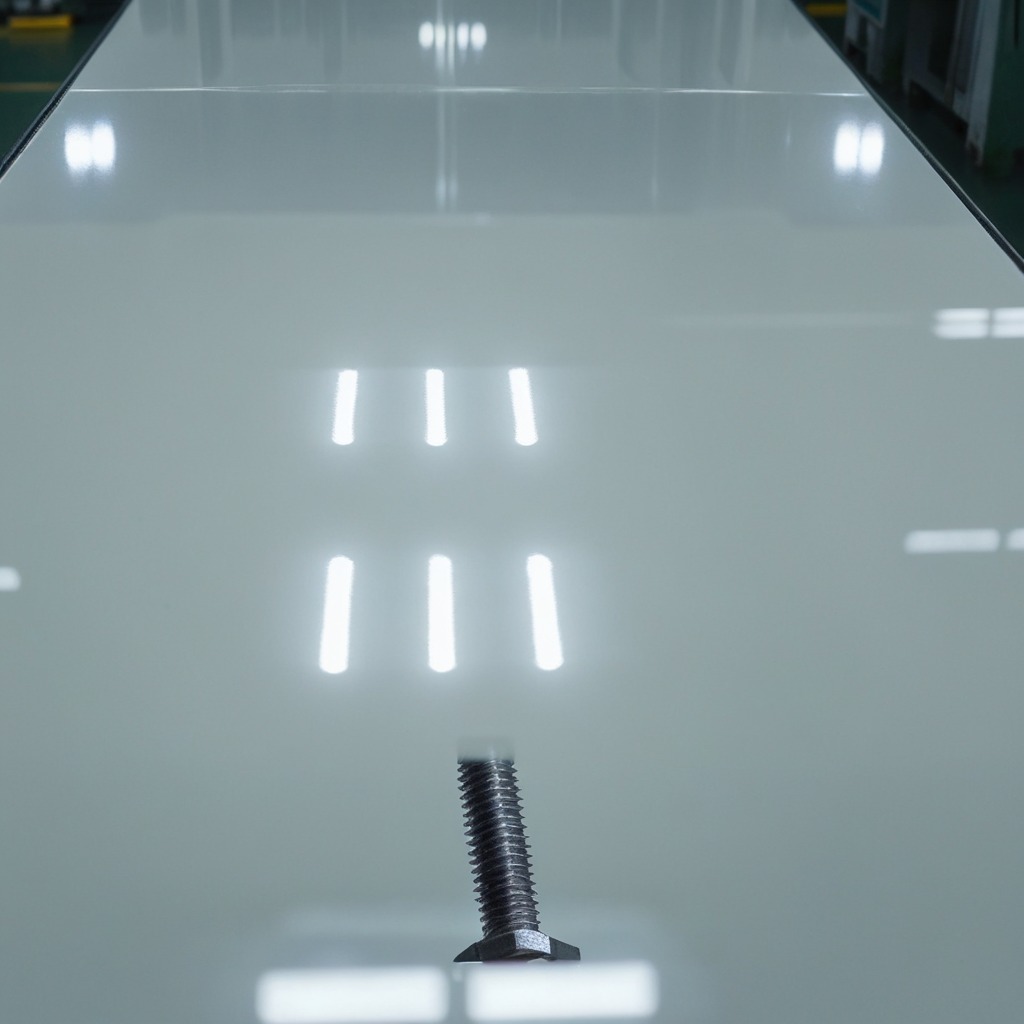
A metal screw is lying on the table.